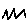
Label: zigzag